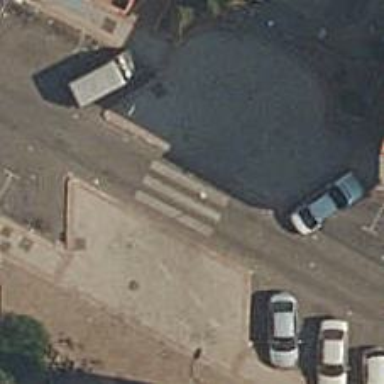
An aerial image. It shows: Footway made of paving stones.